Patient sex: F
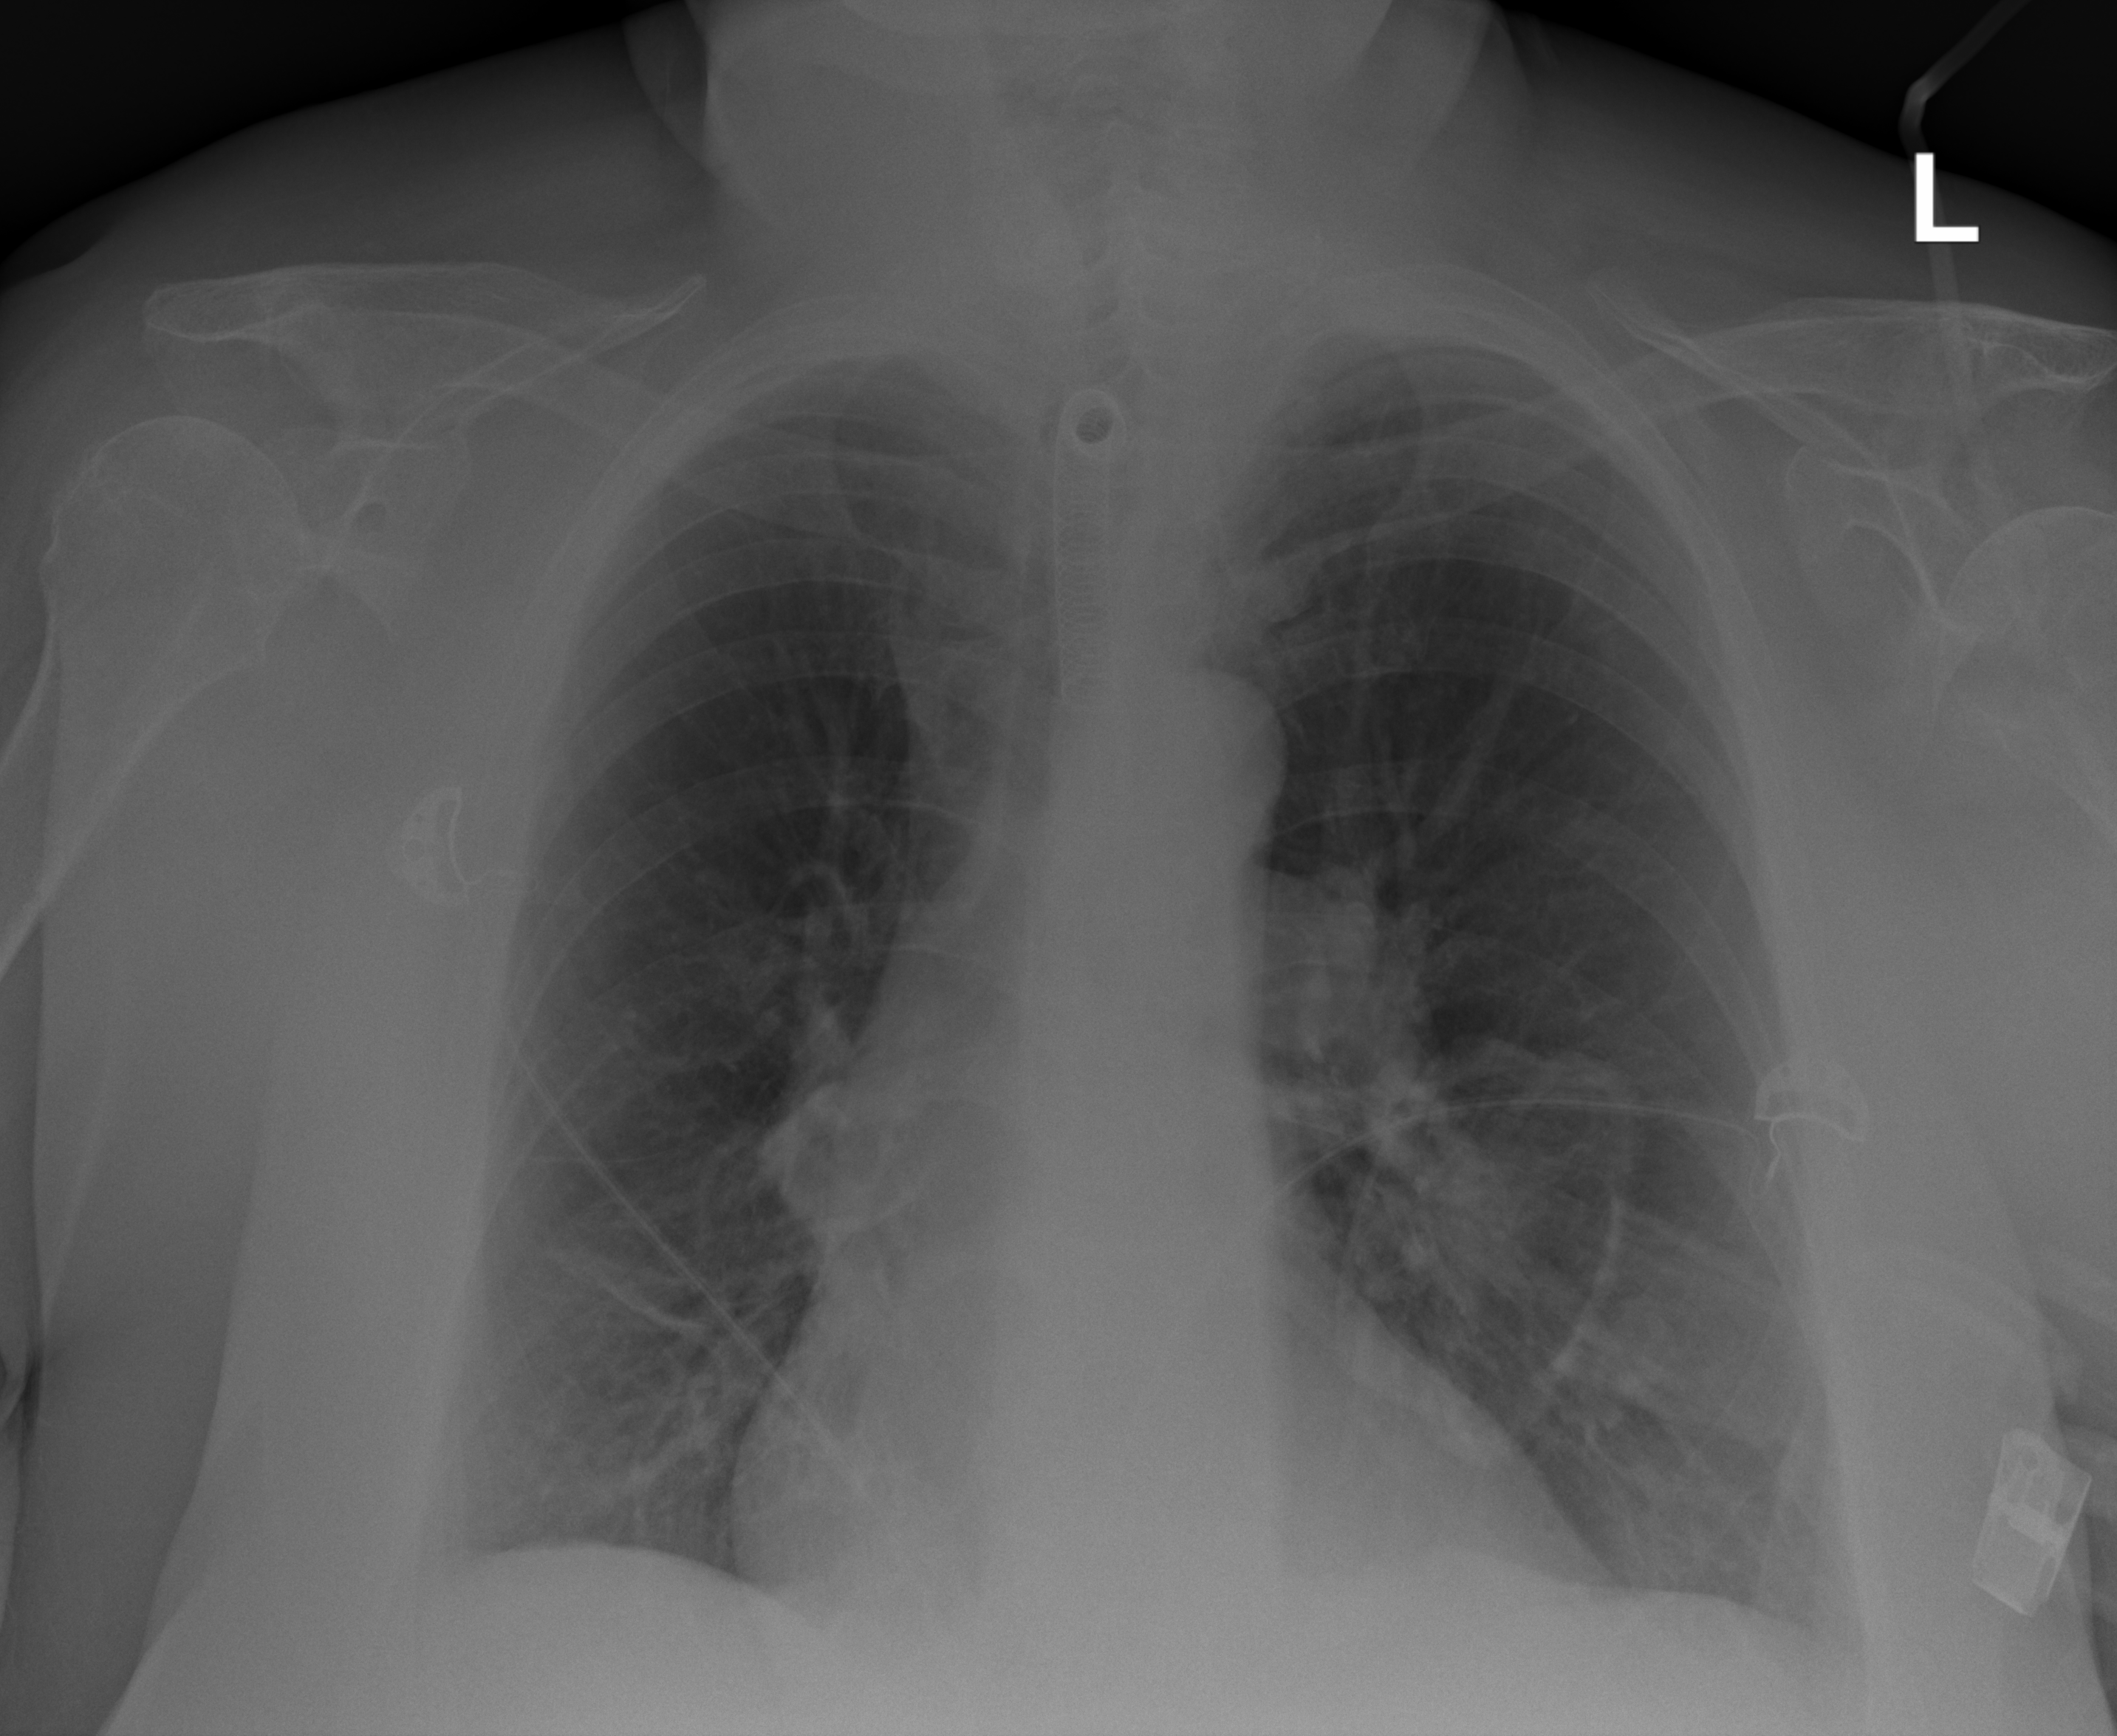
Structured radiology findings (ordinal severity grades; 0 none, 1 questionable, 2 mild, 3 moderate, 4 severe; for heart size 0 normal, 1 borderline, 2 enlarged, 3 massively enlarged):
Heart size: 1
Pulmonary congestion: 2
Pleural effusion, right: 0
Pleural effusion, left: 0
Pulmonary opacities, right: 0
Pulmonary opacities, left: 0
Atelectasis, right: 2
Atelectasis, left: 2